Interaction volume radius: 5 \u00c5
Interaction volume height: 10 \u00c5
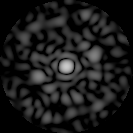
Disorder parameter: 0.7713